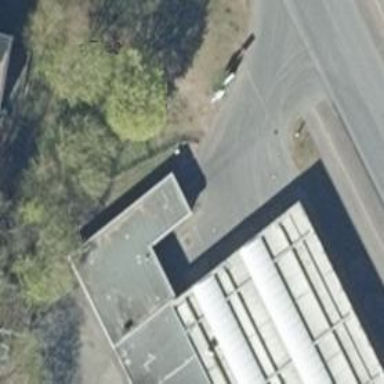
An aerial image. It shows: Car wash facility.